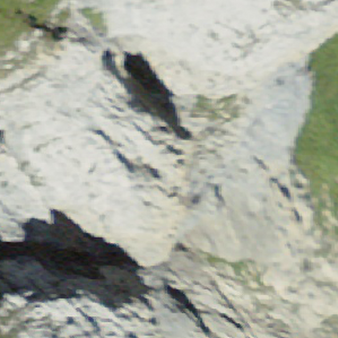
Label: other